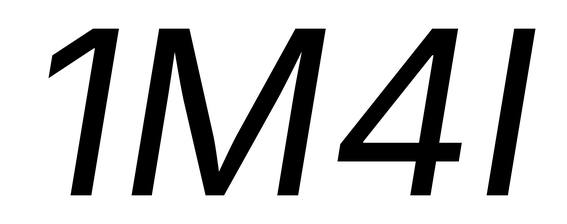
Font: Inter-Italic_Italic